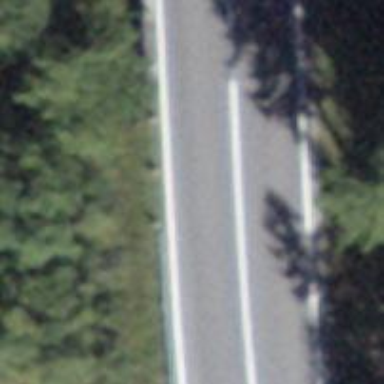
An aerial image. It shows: Primary highway.